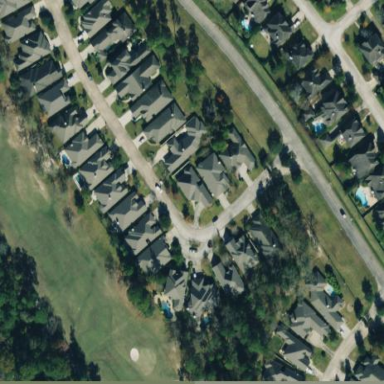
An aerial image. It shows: Residential neighbourhood.